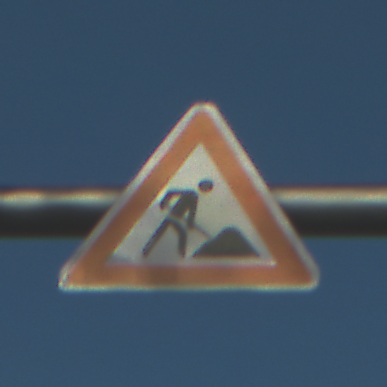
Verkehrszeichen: Arbeitsstelle
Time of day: MorningAfternoon
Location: Outdoor (Suburban)
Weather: PartlyCloudy
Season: NotSpecified
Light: Natural